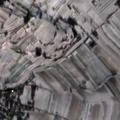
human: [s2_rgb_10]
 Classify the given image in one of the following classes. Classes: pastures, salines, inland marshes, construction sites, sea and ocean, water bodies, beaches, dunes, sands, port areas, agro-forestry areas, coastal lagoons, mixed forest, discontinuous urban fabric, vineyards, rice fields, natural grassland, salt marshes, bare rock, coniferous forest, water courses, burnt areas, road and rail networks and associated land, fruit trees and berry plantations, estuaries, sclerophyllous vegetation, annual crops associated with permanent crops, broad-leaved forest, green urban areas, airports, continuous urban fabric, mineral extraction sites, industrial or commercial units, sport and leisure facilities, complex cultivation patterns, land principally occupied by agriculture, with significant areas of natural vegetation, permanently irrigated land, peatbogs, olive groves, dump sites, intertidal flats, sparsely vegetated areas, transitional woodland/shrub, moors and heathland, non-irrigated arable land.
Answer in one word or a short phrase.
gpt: discontinuous urban fabric, non-irrigated arable land, complex cultivation patterns, coniferous forest